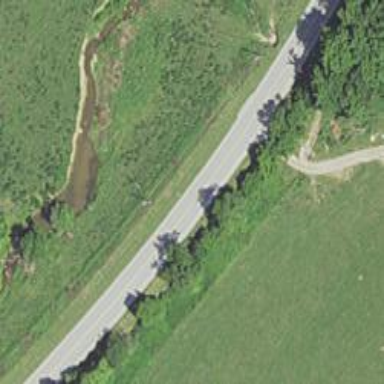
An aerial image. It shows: Primary highway.